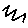
Label: zigzag